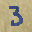
Label: 3